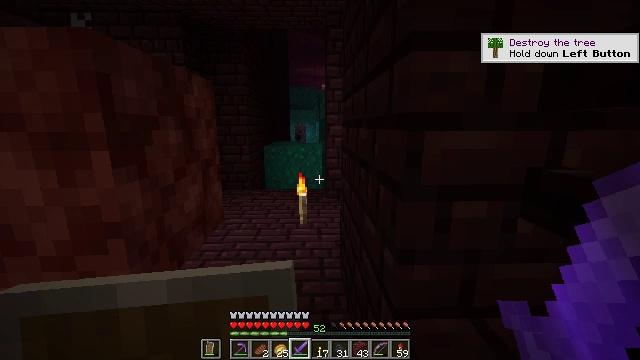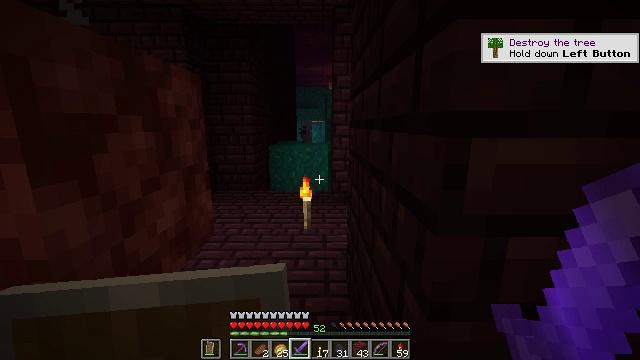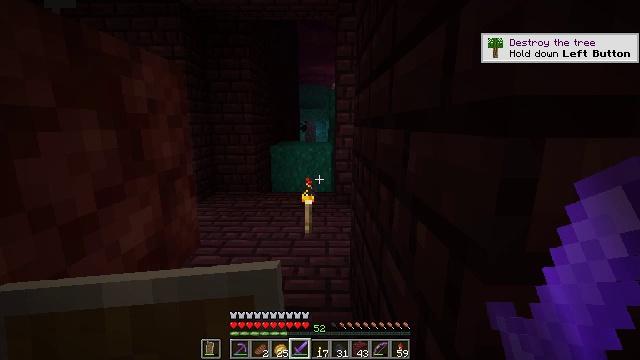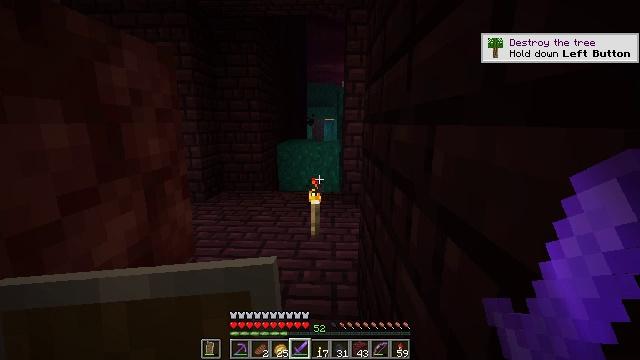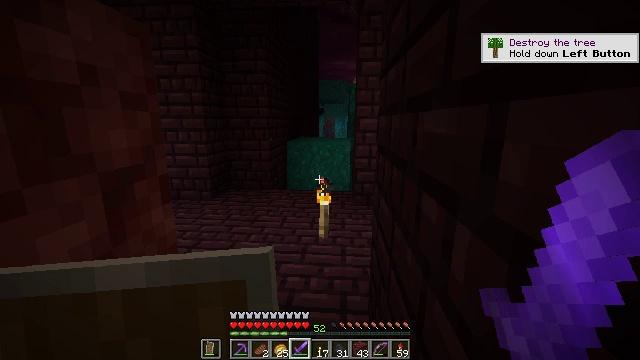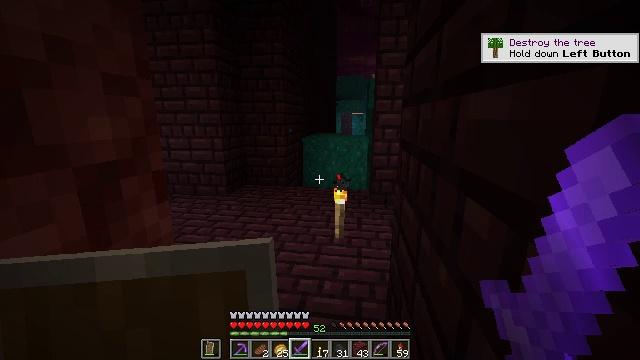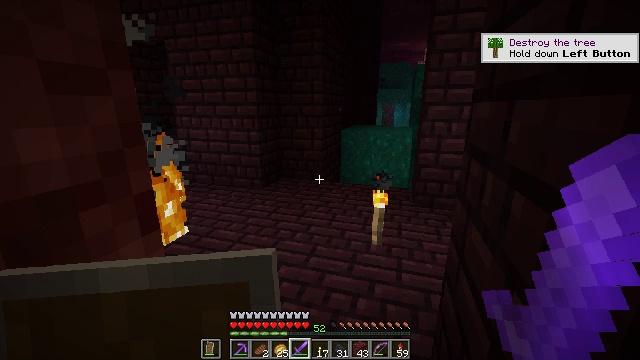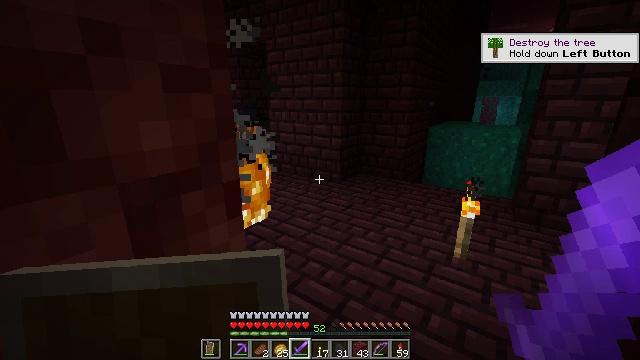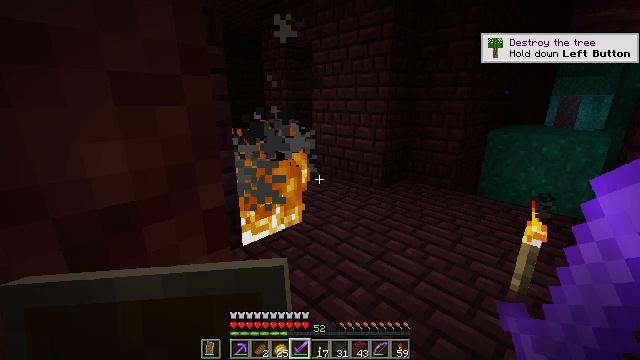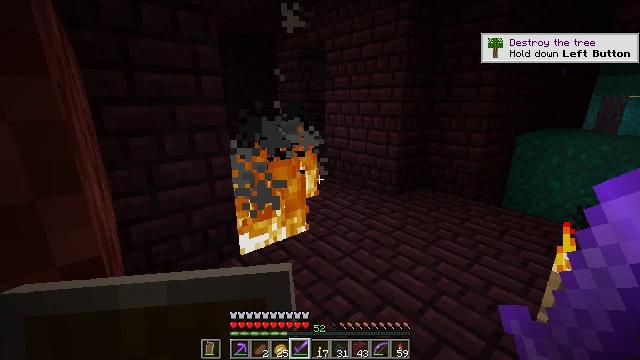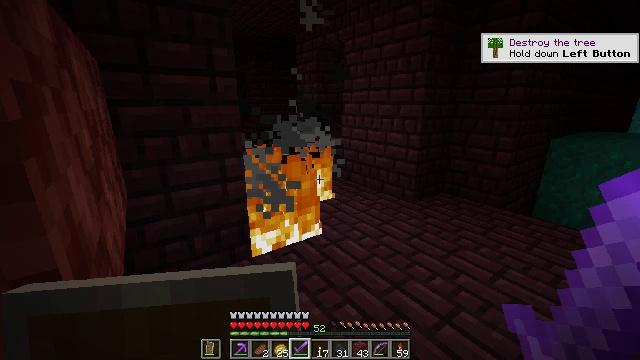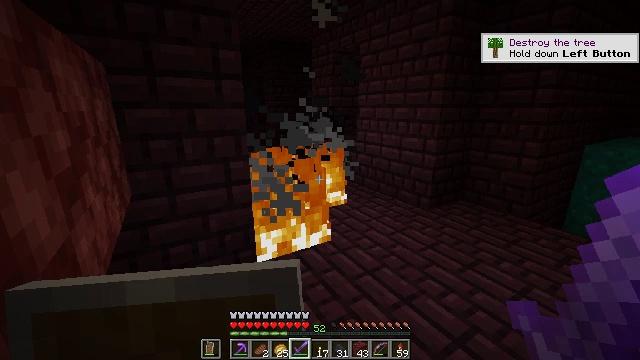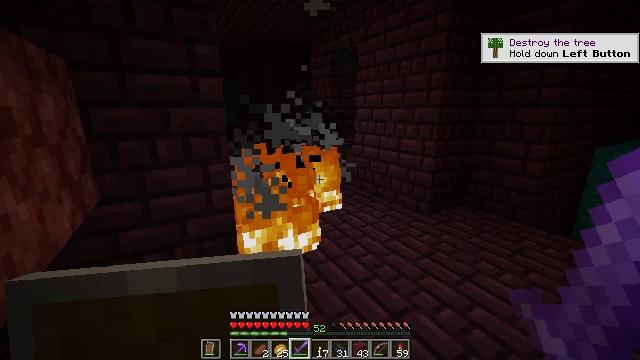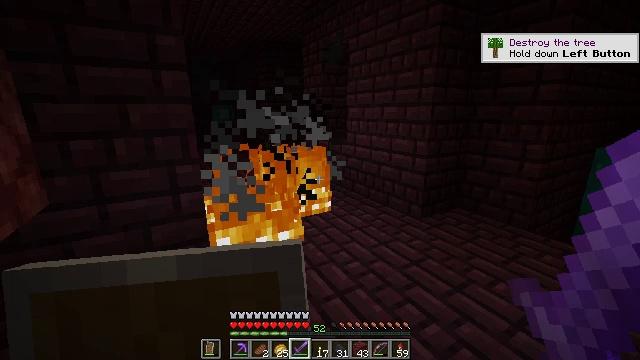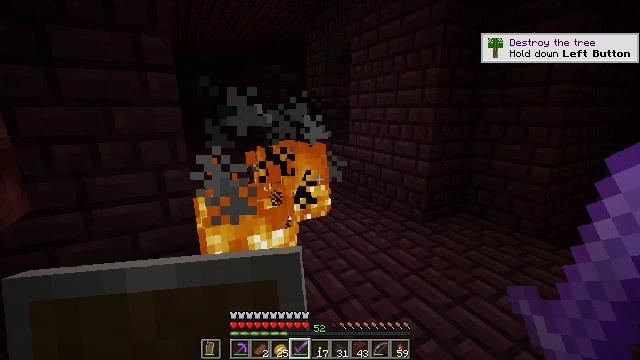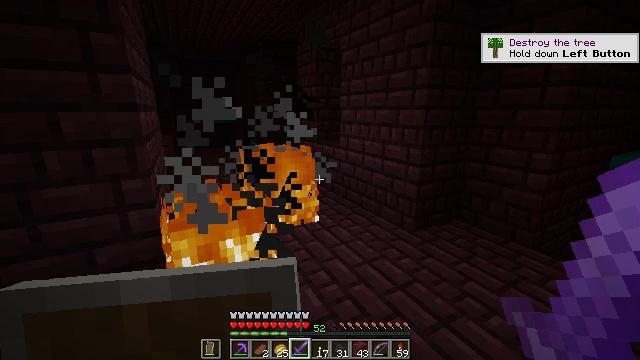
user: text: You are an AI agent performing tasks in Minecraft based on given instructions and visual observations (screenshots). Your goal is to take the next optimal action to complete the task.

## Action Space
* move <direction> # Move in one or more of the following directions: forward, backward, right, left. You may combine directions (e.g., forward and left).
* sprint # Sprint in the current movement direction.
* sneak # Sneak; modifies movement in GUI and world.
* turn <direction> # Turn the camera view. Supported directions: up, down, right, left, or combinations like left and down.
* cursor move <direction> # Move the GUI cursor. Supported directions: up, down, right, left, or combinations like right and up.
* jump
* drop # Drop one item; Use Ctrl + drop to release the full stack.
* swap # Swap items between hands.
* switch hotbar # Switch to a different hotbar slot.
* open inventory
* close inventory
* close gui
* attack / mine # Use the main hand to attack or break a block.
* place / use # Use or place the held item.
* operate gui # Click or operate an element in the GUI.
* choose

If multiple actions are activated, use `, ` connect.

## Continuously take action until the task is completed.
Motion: motion action
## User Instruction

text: Destroy the fire.
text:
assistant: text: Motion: move forward, turn left
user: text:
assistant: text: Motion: move forward
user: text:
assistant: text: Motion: move forward, turn left
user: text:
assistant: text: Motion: move forward, turn left
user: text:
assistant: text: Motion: move forward, turn left
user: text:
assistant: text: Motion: move forward, turn left and down
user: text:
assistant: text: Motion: move forward and move right, turn left and down
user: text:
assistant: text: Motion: move forward and move right, turn left
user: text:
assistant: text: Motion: move forward and move right, turn left
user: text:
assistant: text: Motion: move forward and move right, turn left
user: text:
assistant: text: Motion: move forward and move right, turn left
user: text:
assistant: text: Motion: move forward and move right, turn left
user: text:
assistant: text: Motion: move forward and move right
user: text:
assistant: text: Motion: move forward and move right, turn left
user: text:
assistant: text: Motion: move forward and move right
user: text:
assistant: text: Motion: move forward and move right, turn left and down
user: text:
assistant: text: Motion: move forward and move right, turn left and down
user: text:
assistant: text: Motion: move forward and move right, turn left and down
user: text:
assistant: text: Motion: move forward and move right, turn left and down
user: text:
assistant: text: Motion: move forward, turn left and down
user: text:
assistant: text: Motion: turn left and down
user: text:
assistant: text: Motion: attack / mine
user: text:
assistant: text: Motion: attack / mine
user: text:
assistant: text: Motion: turn left and down
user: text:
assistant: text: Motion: turn left and down
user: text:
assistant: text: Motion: turn left, attack / mine
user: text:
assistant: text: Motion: attack / mine
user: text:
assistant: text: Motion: attack / mine
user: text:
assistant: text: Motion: no_op
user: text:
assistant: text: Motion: turn right and up